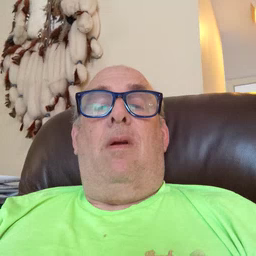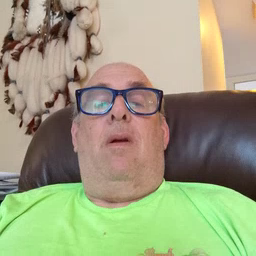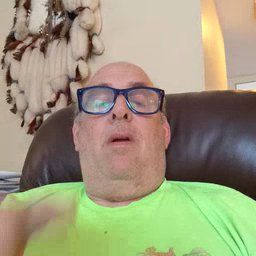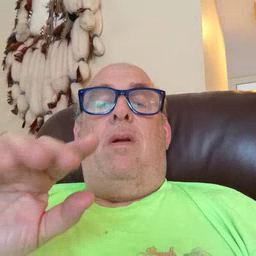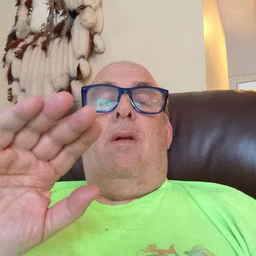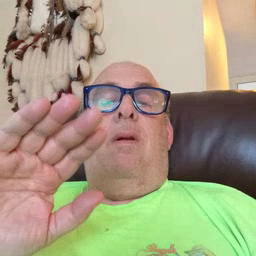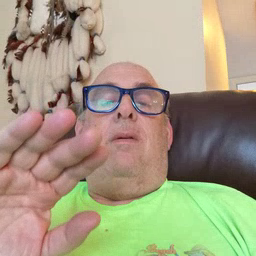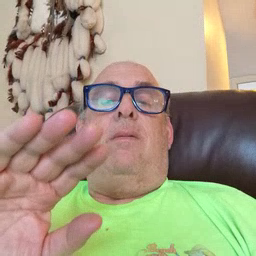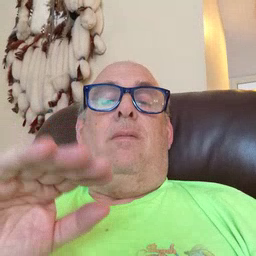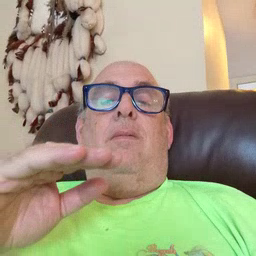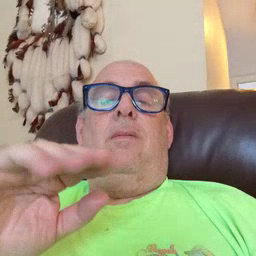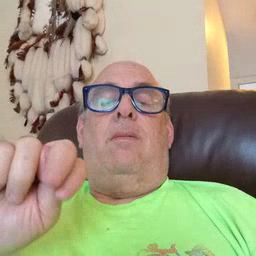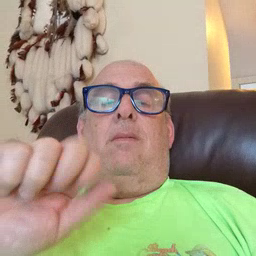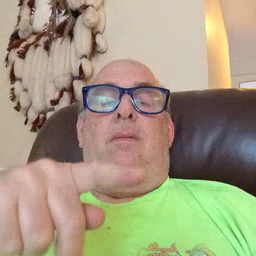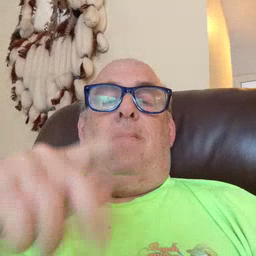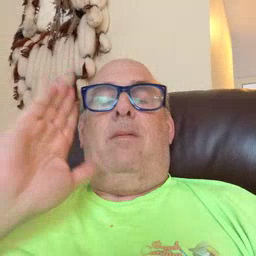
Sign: nap